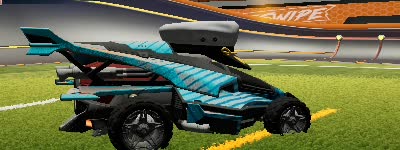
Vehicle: aftershock